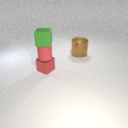
small red metal cube below small red rubber cylinder